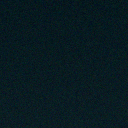
Screen state: off